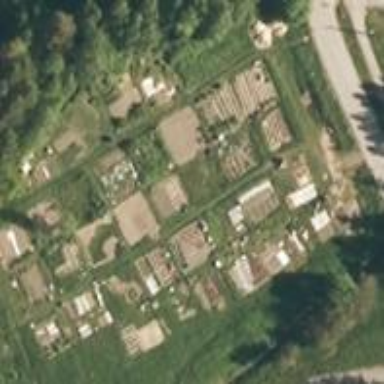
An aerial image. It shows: Allotments area.